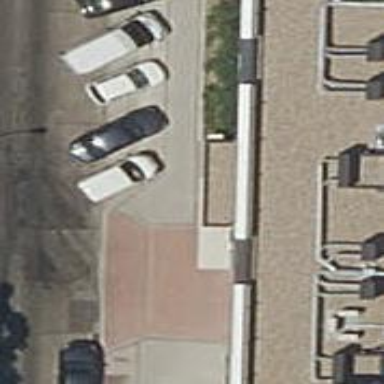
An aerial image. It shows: Sidewalk made of paving stones.